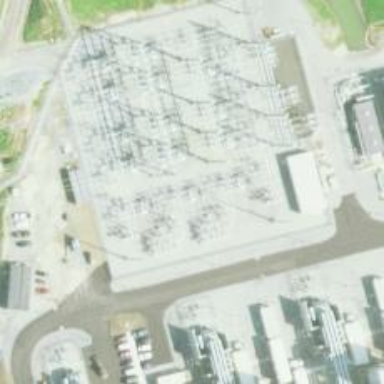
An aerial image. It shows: Switch for power supply.